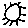
Label: sun